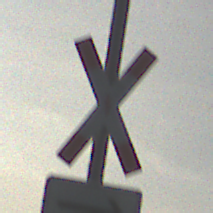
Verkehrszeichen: Andreaskreuz
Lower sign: RichtungsangabeDurchPfeile4
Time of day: SunriseSunset
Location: Outdoor (Suburban)
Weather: PartlyCloudy
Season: NotSpecified
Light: Natural